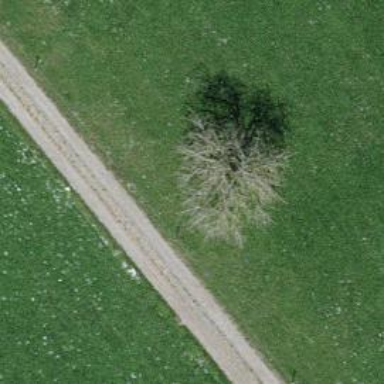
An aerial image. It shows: Agricultural area with broadleaved deciduous trees.